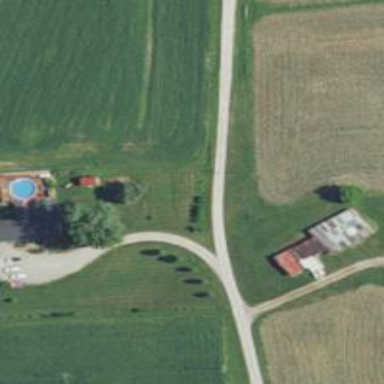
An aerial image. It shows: Driveway.